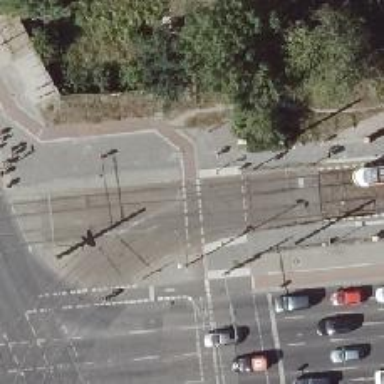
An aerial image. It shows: Tram crossing on the railway.